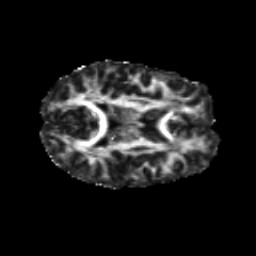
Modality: FA
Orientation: axial
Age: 24
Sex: female
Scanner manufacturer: siemens
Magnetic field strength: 3 T
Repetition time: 8.8 s
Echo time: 0.085 s